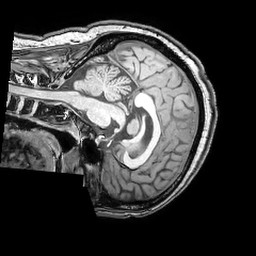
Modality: T1w
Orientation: sagittal
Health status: ill
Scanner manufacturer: philips
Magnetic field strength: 3 T
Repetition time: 0.007 s
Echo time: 0.0035 s